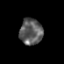
Tissue: prostate
Cell type: Fibroblasts
Senescence score: 0.7108
Nuclear area (px): 586
Mean DAPI intensity: 92.761